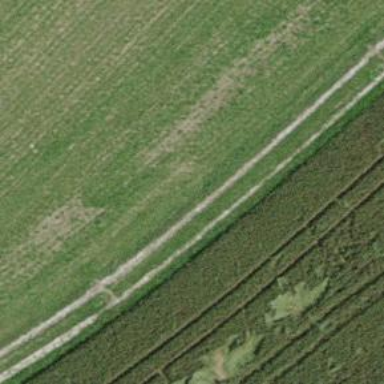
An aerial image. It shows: Grass track with grade 5 tracktype.